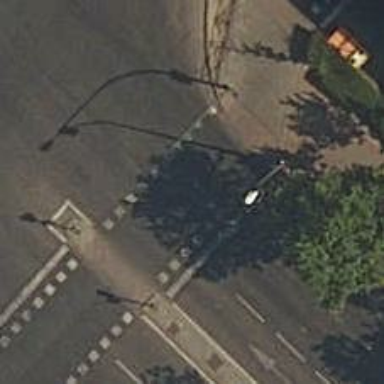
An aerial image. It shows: Road crossing with traffic signals.